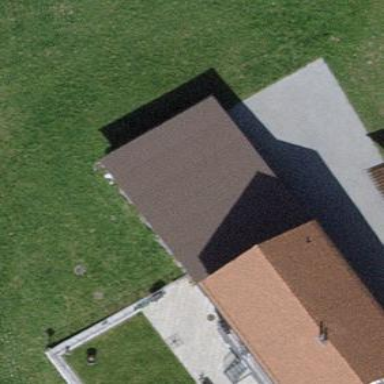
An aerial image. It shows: View of roof of building.